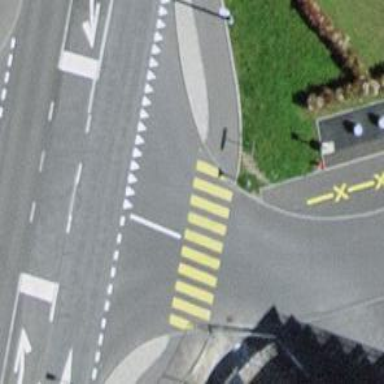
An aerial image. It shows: Marked zebra crossing on the road.